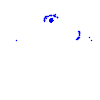
Particle: proton